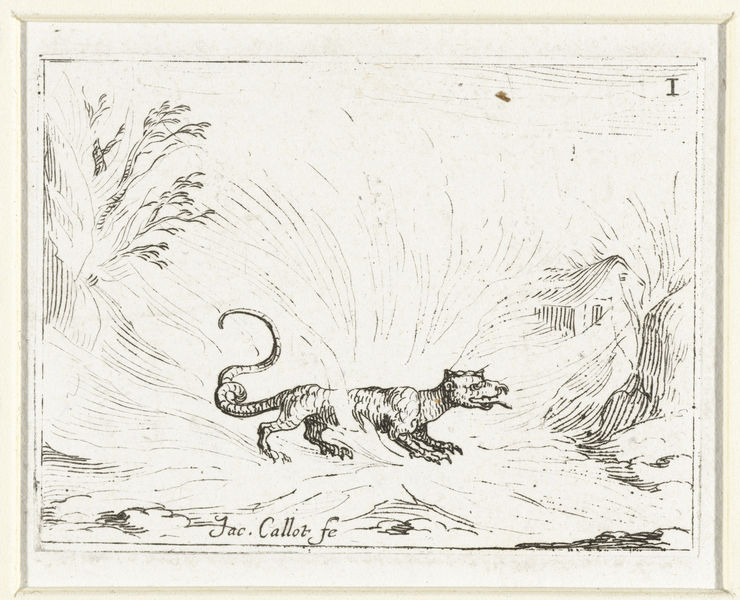
Titel: Salamander in het vuur
Künstler: Jacques Callot
Standort: Amsterdam
Institution: Rijksmuseum
Schlagwörter: baum, haus, tier, beige, schwanz, crown, white, black, gray, nose, picture, tusche, profile, tree, zunge, fabelwesen, building, ear, hill, hills, house, water, echse, trees, feet, grass, plants, drawing, mouth, sketch, tail, drache, leaves, mythological, ink, strichzeichnung, signature, tiger, pencil, animal, eye, legs, lines, home, fire, claws, stripes, splash, dragon, gegend, tan, body, creature, weeds, monster, barn, callot, hay, fantasy, scales, wolf, tongue, lizard, teeth, rat, hook, i, muzzle, toung, fe, crawling, reptile, fure, collot, jac callot fe, jac, calloz, irdragon, curved tail, a cat like creature hiding behind the tall grass in a hunting position, dry needle technique, jac. callot fe